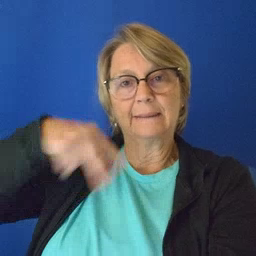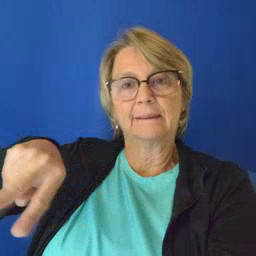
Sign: dance